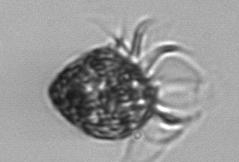
Label: Strombidium_morphotype1